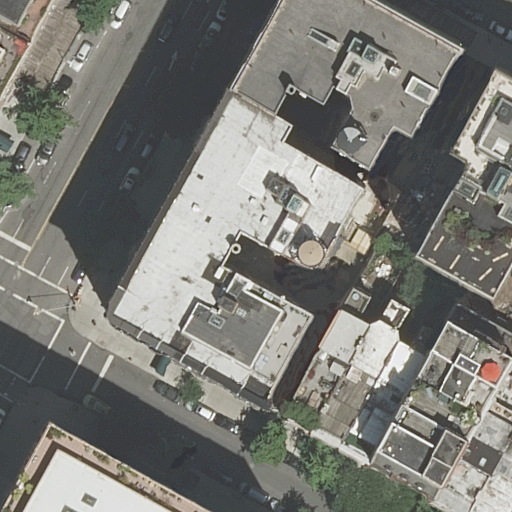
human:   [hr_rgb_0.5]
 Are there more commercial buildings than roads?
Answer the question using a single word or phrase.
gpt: no

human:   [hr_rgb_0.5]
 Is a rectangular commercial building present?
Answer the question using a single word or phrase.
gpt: no

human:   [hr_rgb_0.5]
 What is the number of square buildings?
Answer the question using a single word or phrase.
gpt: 0

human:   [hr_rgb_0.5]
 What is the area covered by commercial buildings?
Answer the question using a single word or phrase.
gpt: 0m2

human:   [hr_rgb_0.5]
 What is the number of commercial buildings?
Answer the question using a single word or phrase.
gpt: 0

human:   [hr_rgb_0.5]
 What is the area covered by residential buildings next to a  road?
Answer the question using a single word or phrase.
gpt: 5358m2

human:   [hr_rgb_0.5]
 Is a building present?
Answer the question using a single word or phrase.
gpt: yes

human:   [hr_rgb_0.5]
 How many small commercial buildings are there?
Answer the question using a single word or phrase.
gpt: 0

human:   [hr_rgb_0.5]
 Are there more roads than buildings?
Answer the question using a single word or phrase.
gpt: no

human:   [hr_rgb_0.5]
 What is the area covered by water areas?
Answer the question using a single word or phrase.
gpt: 0m2

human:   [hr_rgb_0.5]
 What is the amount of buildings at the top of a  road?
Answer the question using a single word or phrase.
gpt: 5

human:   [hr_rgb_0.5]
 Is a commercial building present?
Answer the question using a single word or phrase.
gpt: no

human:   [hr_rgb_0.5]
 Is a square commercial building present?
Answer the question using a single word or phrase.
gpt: no

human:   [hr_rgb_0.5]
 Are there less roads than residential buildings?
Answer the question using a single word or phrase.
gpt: yes

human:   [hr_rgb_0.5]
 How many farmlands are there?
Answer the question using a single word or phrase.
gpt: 0

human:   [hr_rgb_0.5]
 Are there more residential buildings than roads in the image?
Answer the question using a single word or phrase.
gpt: yes

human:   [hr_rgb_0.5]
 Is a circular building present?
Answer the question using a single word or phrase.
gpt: no

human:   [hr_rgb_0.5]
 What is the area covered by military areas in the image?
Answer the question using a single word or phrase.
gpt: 0m2

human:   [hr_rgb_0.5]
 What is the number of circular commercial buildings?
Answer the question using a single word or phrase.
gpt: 0

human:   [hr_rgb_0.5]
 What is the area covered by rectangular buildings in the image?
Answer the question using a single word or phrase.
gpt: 632m2

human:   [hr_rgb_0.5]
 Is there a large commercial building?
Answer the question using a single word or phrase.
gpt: no

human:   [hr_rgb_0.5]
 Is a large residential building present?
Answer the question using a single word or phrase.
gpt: yes

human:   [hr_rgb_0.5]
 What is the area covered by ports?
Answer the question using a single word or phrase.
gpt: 0m2

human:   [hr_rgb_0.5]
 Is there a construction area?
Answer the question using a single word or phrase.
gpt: no

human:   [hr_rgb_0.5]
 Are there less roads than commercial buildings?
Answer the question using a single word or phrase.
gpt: no

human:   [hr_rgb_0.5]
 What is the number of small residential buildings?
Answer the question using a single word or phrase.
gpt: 4

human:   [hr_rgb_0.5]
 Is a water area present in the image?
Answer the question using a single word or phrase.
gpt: no

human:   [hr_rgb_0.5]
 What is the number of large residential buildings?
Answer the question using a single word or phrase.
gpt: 3

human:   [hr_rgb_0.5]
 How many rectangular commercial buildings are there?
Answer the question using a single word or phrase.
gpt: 0

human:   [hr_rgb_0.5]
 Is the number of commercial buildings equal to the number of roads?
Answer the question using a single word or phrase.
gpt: no

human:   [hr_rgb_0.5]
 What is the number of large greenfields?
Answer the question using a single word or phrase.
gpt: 0

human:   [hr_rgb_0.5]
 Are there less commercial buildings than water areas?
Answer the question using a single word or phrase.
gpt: no

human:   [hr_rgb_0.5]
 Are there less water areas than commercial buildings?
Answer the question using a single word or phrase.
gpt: no

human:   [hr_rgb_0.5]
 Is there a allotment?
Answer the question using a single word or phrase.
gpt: no

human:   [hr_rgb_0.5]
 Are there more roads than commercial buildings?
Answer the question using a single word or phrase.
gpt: yes

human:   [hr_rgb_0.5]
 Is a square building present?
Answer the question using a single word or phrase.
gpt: no

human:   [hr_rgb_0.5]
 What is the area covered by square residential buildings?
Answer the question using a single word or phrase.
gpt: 0m2

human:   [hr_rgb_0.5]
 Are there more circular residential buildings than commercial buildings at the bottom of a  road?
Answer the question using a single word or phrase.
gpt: no

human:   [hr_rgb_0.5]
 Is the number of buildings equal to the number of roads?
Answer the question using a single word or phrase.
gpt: no

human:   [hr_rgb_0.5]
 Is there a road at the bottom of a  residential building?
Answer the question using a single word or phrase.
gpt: yes

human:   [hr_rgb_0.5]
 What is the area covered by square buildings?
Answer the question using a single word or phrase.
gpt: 0m2

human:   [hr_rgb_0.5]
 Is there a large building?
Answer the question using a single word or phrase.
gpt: yes

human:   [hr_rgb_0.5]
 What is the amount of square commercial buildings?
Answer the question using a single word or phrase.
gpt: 0

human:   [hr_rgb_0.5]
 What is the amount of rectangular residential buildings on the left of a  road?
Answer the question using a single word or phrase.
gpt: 5

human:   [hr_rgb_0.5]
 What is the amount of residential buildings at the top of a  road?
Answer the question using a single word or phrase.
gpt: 5

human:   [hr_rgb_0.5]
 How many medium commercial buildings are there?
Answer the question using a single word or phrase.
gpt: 0

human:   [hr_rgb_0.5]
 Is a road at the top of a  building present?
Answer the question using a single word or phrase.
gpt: yes

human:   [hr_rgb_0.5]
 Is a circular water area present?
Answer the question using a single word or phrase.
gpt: no

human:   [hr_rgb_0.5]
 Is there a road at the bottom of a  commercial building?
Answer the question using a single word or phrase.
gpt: no

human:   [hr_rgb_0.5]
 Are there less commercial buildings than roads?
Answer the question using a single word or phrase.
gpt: yes

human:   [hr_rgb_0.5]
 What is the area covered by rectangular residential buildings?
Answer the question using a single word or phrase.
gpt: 632m2

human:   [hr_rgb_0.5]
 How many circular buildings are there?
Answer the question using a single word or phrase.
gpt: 0

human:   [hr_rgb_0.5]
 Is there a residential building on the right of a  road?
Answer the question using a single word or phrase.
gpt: yes

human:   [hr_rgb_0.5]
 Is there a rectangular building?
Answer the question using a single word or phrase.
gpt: yes

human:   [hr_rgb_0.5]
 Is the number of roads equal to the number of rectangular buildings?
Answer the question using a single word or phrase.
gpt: no

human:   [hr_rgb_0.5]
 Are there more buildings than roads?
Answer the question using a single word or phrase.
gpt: yes

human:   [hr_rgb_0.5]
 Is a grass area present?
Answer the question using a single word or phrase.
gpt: no

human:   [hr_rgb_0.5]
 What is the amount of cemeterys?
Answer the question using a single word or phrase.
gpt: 0

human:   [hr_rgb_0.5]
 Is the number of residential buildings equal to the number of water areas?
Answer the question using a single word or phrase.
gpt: no

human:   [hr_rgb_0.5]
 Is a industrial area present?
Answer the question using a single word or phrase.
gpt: no

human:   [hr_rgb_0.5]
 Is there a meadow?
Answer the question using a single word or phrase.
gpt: no

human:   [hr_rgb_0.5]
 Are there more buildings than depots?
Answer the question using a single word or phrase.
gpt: yes

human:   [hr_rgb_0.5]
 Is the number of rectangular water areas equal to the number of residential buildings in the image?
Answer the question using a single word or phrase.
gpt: no

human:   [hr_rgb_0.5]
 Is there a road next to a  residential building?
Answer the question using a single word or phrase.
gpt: yes